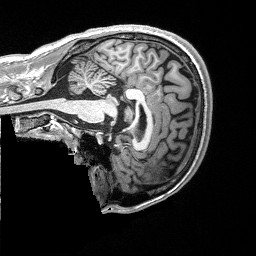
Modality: T1w
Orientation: sagittal